Question: Recently I posted a question <URL> topics but none of them solved my problem.
My problem is that when email is successfully sent (I check it), part of is not run and whole page being refreshed not as main template: (I think I couldn't send response for when send back to ). my goal is just change PHP file to works.
In the main template, the result of emails (sent or failed) is done perfect as follows, but in my version there is a problem to show like as this:

### HTML:
'''
<div class="alert alert-success hidden animated fadeIn" id="contactSuccess">
<strong>Success!</strong> Your message has been sent to us.
</div>
<div class="alert alert-danger hidden animated shake" id="contactError">
<strong>Error!</strong> There was an error sending your message.
</div>
'''
### JavaScript:
'''
jQuery(document).ready(function(e) {
"use strict";
e("#contact-form").validate({
submitHandler: function(s) {
var o = e(s),
a = e("#contactSuccess"),
t = e("#contactError"),
r = e(this.submitButton);
r.button("loading"), e.ajax({
type: "POST",
url: o.attr("action"),
data: {
name: o.find("#name").val(),
email: o.find("#email").val(),
subject: o.find("#subject").val(),
message: o.find("#message").val()
},
dataType: "json",
complete: function(s) {
return "object" == typeof s.responseJSON && "success" == s.responseJSON.response ? (a.removeClass("hidden"), t.addClass("hidden"), o.find(".controled").val("").blur().parent().removeClass("has-success").removeClass("has-error").find("label.error").remove(), o.find(".controled").removeClass("error"), a.offset().top - 80 < e(window).scrollTop() && e("html, body").animate({
scrollTop: a.offset().top - 80
}, 300), r.button("reset"), void e(".controled").keyup(function() {
a.addClass("hidden")
})) : (t.removeClass("hidden"), a.addClass("hidden"), o.find(".controled").val("").blur().parent().removeClass("has-success").removeClass("has-error").find("label.error").remove(), t.offset().top - 80 < e(window).scrollTop() && e("html, body").animate({
scrollTop: t.offset().top - 80
}, 300), o.find(".has-success").removeClass("has-success"), r.button("reset"), void e(".controled").keyup(function() {
t.addClass("hidden")
}))
}
})
}
})
});
'''
### PHP:
'''
$mail_status = mail($mail_to, $subject, $body_message, $headers);
if ($mail_status) { ?>
<script language="javascript" type="text/javascript">
window.location = 'contact_page.html#contactSuccess';
</script>
<?php
}
else { ?>
<script language="javascript" type="text/javascript">
window.location = 'contact_page.html#contactError';
</script>
<?php
}
'''
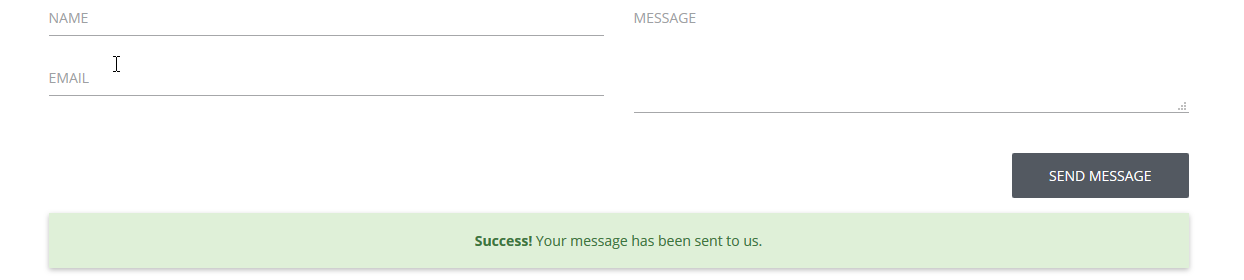
Answer: Why you just output the url in php side and then in the javascript side you call the script that you want:
'''
$mail_status = mail($mail_to, $subject, $body_message, $headers);
if ($mail_status) {
echo "{'url':'contact_page.html#contactSuccess'}";
} else {
echo "{'url':'contact_page.html#contactError'}";
}
'''
'''
complete: function(){
...
window.location = s.responseJSON.url
...
}
'''